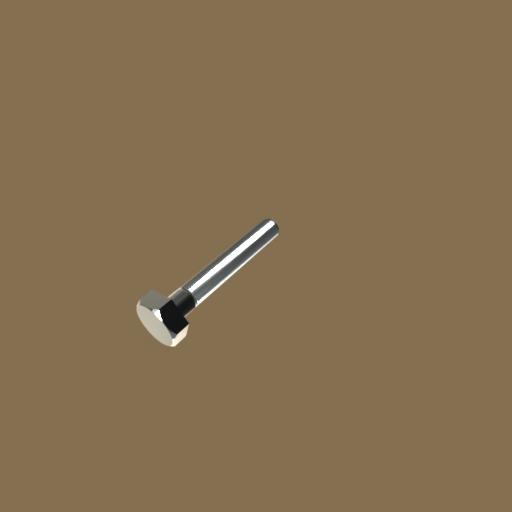
Label: bolt